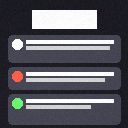
Screen state: on